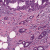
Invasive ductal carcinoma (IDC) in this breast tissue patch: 1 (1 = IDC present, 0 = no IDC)